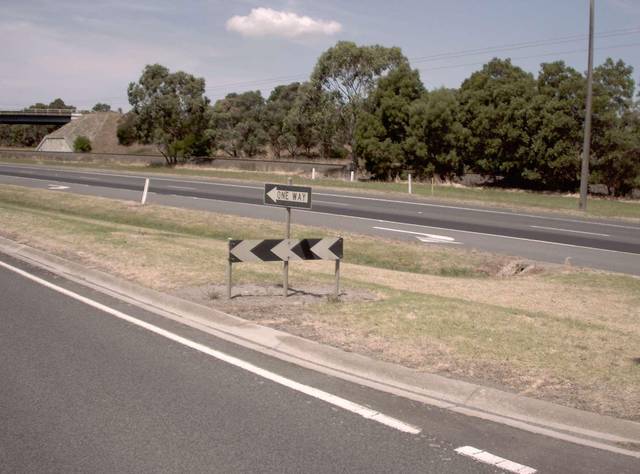
Region: Australia
Coordinates: -38.231, 146.454